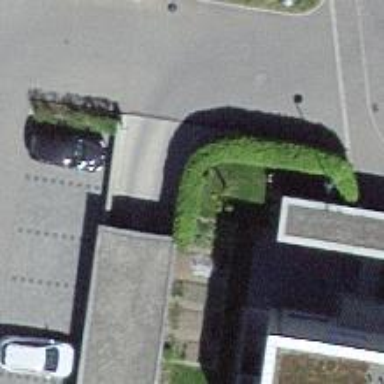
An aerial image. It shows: Parking entrance.